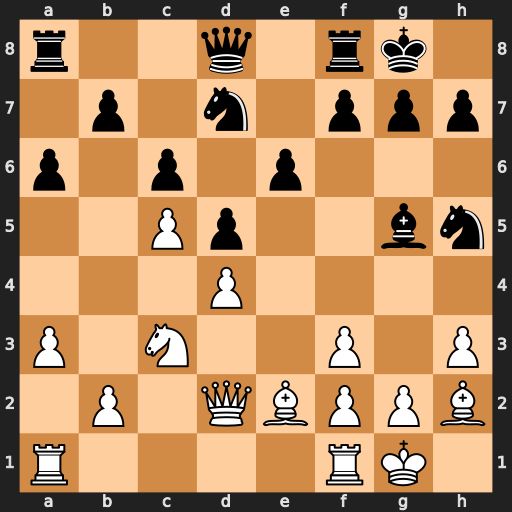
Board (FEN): r2q1rk1/1p1n1ppp/p1p1p3/2Pp2bn/3P4/P1N2P1P/1P1QBPPB/R4RK1
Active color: w
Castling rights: -
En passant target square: -
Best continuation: f4 Bxf4 Bxf4 Nxf4 Qxf4